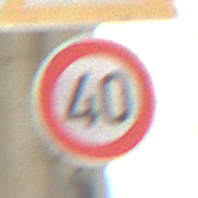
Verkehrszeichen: Geschwindigkeit40
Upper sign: FussgaengerLinks
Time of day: MorningAfternoon
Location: Roofed (Suburban)
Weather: PartlyCloudy
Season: Winter
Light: Natural